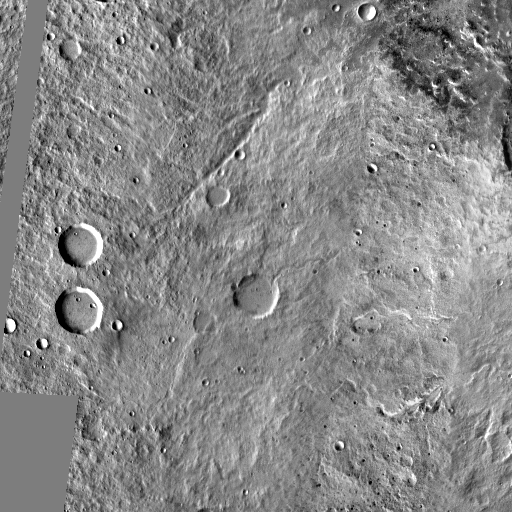
Crater classes present: Background, Other, Buried, Secondary